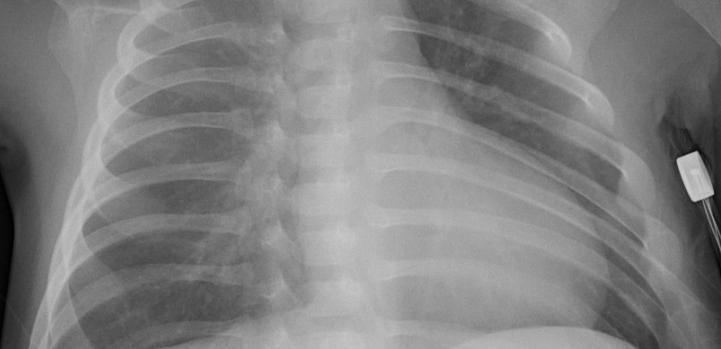
Diagnosis: PNEUMONIA